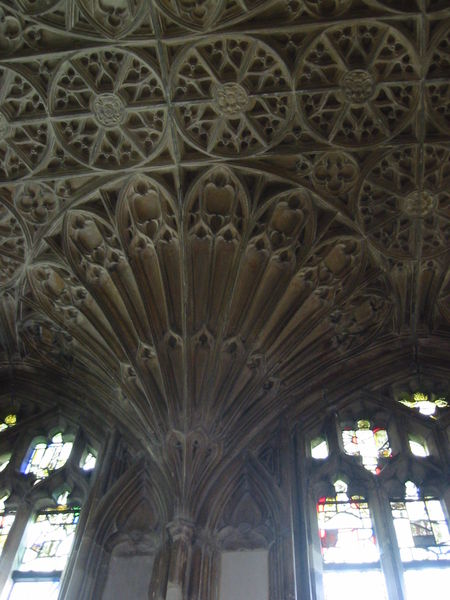
Titel: Kathedrale von Gloucester
Standort: Gloucester, Kathedrale (EU - GB)
Schlagwörter: bunt, fenster, frankreich, glas, licht, pfeiler, säule, blüte, fächer, ornament, tragen, innenraum, kirche, reich, decke, innen, gotik, kreis, rund, räder, farbig, bogen, speichen, pilaster, rad, spitz, detail, ornamente, stuck, palme, foto, fotografie, photographie, nische, gewölbe, dom, strahlen, scheiben, rippen, kreise, kathedrale, kapitell, sandstein, dienste, glasfenster, gotisch, rippengewölbe, rosette, spitzbogen, spitzbögen, bleiglasfenster, ziseliert, waben, netz, durchbrochen, gothisch, rosetten, masswerk, geometrische formen, spätgotisch, buntfenster, flamboyant, gotiok, pfleiler, palmier, geewölbe, rippten, +dom